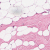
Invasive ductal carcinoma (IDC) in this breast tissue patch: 0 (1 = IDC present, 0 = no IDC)